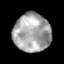
Tissue: skin
Cell type: Epithelial cells
Senescence score: 0.2634
Nuclear area (px): 1399
Mean DAPI intensity: 165.543